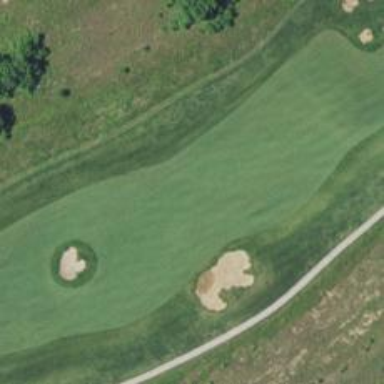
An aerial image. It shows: Golf hole.